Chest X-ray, AP view. Patient: 52 years old, sex F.
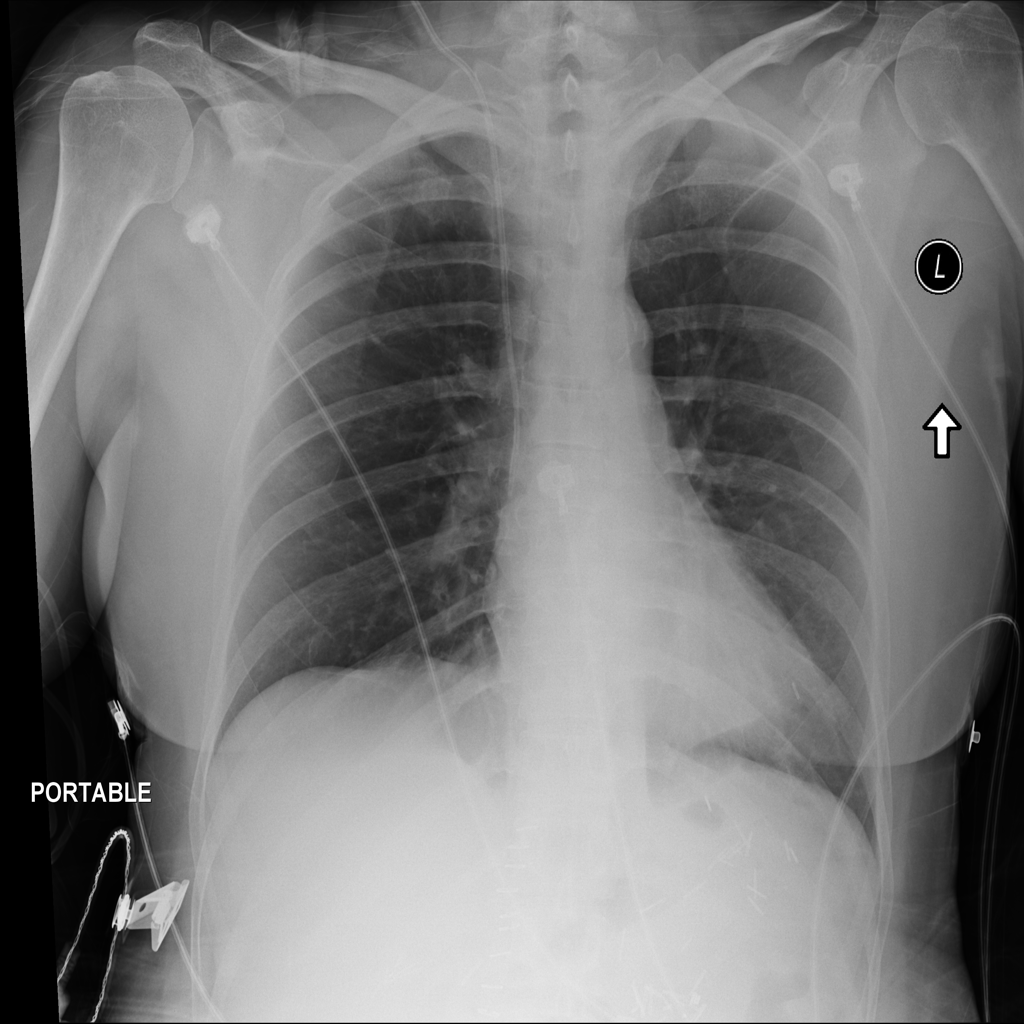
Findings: No Finding